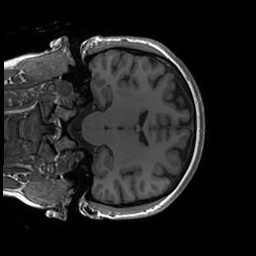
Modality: T1w
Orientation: coronal